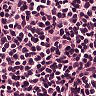
Metastatic tissue present: no